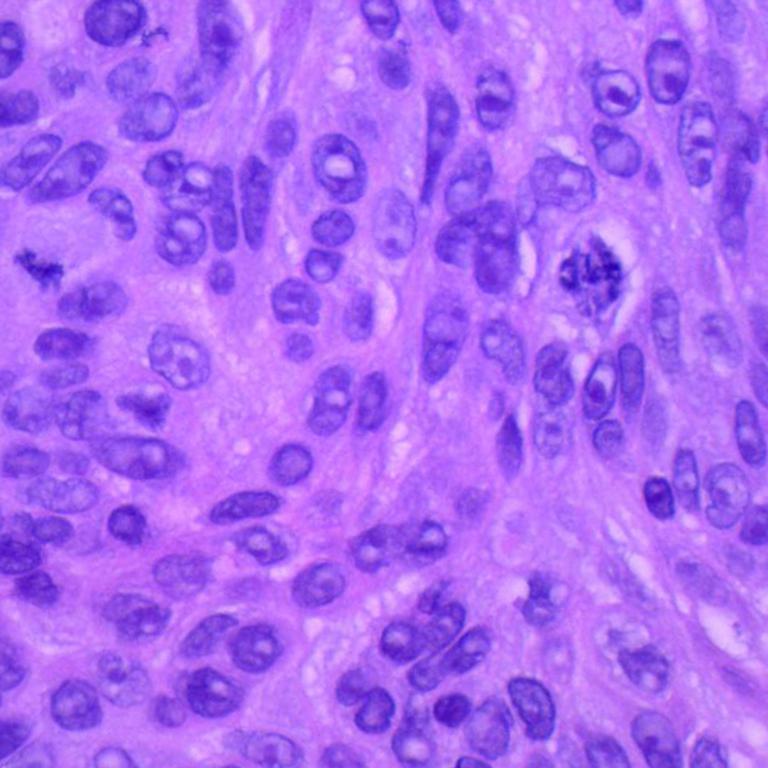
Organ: lung
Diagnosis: squamous carcinomas